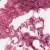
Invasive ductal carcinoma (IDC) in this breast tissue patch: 0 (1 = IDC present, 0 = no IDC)